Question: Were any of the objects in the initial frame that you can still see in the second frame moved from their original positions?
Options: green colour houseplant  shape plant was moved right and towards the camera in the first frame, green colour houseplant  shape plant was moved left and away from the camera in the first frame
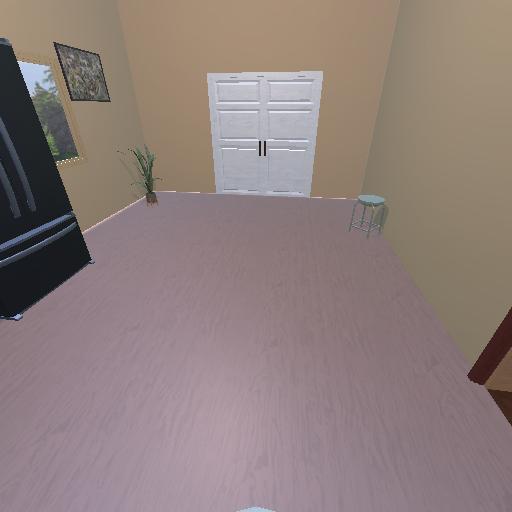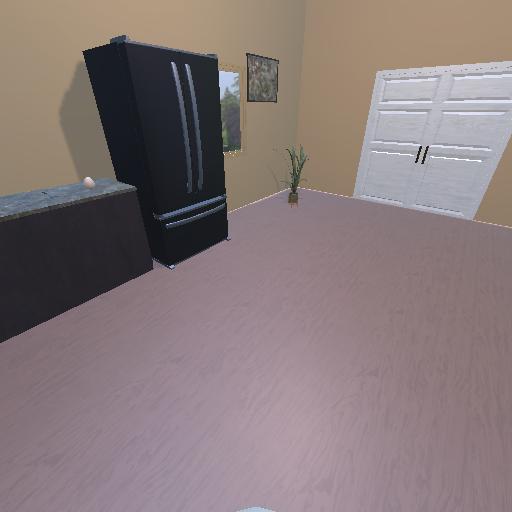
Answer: green colour houseplant  shape plant was moved right and towards the camera in the first frame